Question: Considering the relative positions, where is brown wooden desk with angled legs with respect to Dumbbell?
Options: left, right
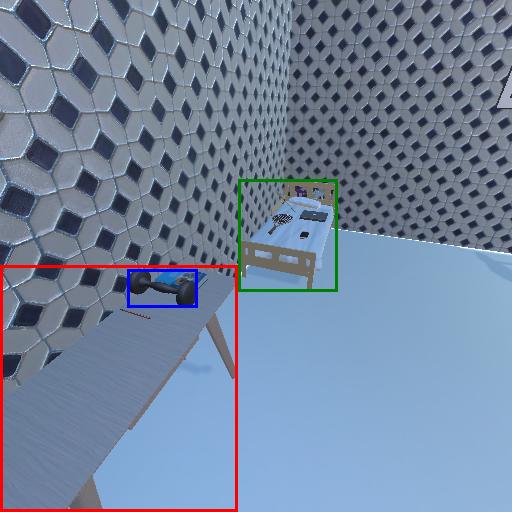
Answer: left